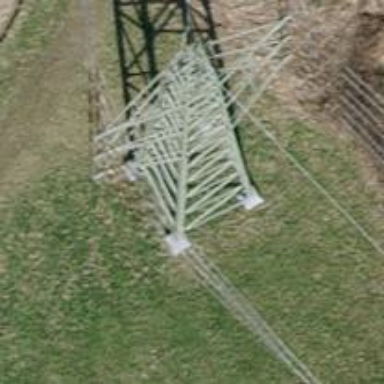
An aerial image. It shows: Power line in the image.